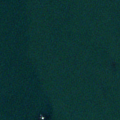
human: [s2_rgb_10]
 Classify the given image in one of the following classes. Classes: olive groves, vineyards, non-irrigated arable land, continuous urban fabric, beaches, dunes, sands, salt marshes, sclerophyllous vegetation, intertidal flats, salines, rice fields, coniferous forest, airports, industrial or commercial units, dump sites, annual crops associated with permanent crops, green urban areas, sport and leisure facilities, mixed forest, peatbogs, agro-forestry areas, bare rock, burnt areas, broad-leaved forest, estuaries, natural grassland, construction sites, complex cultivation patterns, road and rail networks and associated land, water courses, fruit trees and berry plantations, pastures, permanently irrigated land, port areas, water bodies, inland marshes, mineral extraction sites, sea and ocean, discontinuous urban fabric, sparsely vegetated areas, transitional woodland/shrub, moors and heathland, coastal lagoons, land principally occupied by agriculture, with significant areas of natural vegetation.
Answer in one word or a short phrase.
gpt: sea and ocean